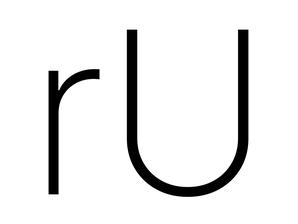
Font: Inter_ExtraLight